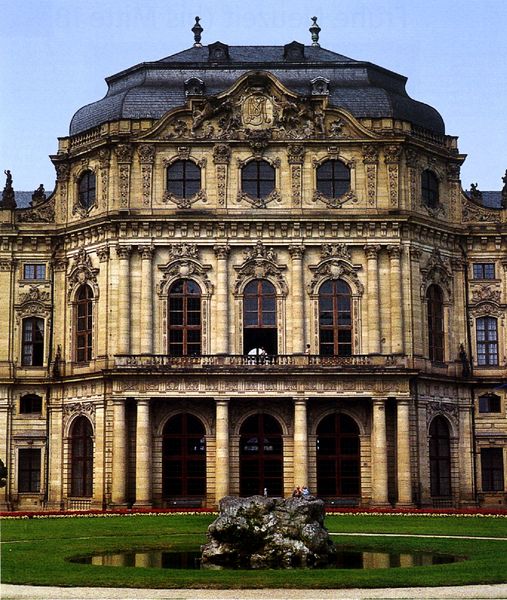
Titel: Residenz Würzburg
Künstler: Balthasar Neumann
Standort: Würzburg, Residenz (EU - D - B)
Schlagwörter: wasser, grün, teich, fenster, säulen, terasse, tür, dach, gebäude, gras, haus, park, schloss, weg, wiese, alt, barock, stein, oper, schön, brunnen, kreis, garten, springbrunnen, balkon, türen, mauer, ornamente, geländer, eingang, burg, palast, gemäuer, portal, residenz, ballustrade, dresden, leipzig, fesnter, rondell, zwinger, teichh